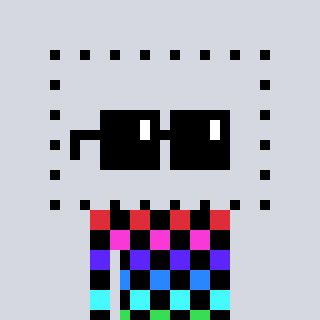
a pixel art character with square black sunglasses, a void-shaped head and a red-colored body on a cool background